Question: Find the area of the quadrilateral in the figure, where the side length of the square border is 10 and the vertices of the quadrilateral are all on points that are integer multiples of 0.5. The result is rounded to one decimal place
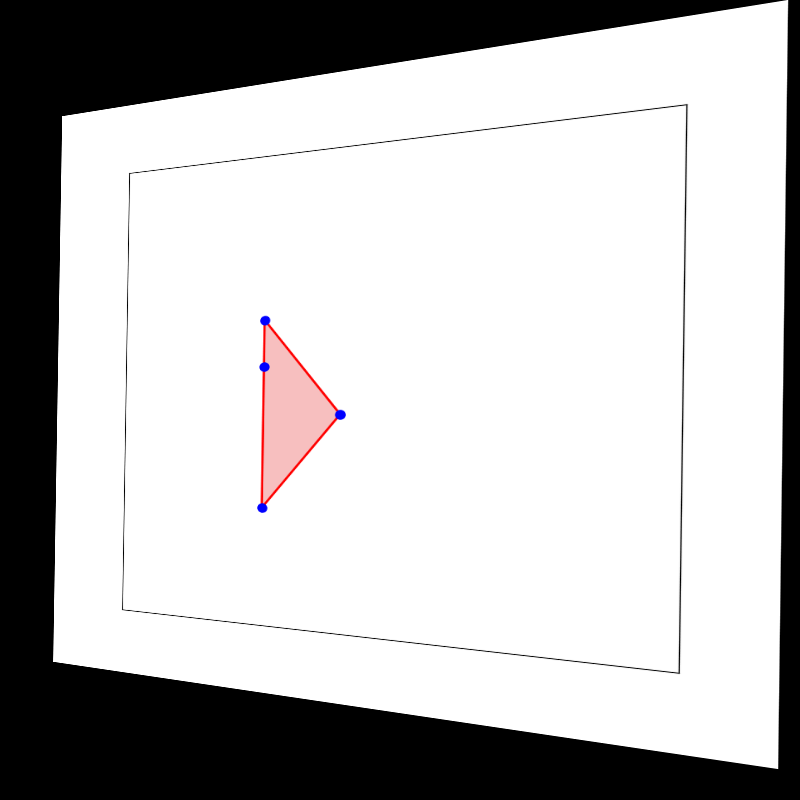
Answer: 3.0